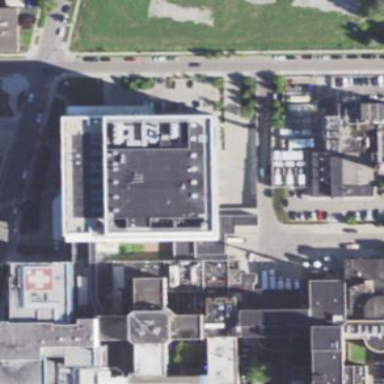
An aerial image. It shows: Hospital building.